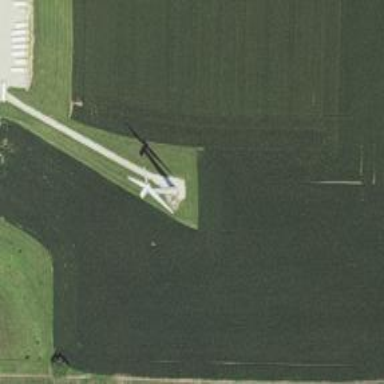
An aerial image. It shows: Wind generator in the form of horizontal axis wind turbine.